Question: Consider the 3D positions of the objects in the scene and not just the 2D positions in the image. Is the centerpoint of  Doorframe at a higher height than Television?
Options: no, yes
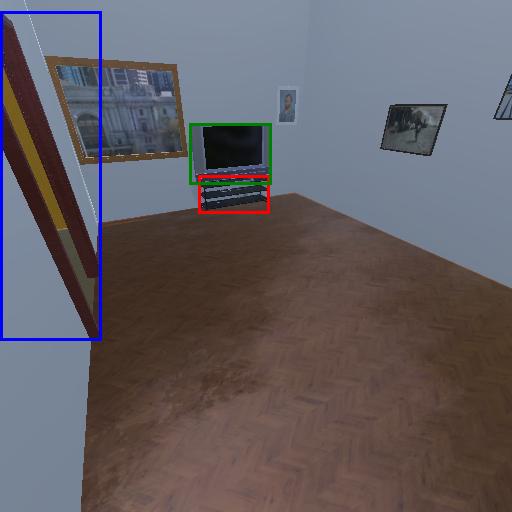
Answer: no